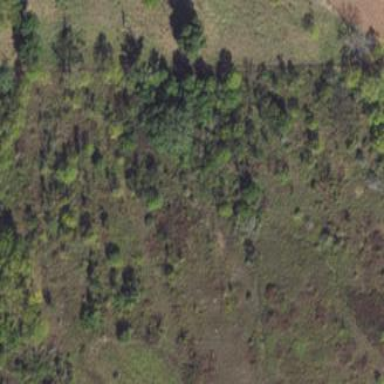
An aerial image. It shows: Patch of scrub vegetation.